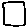
Label: square